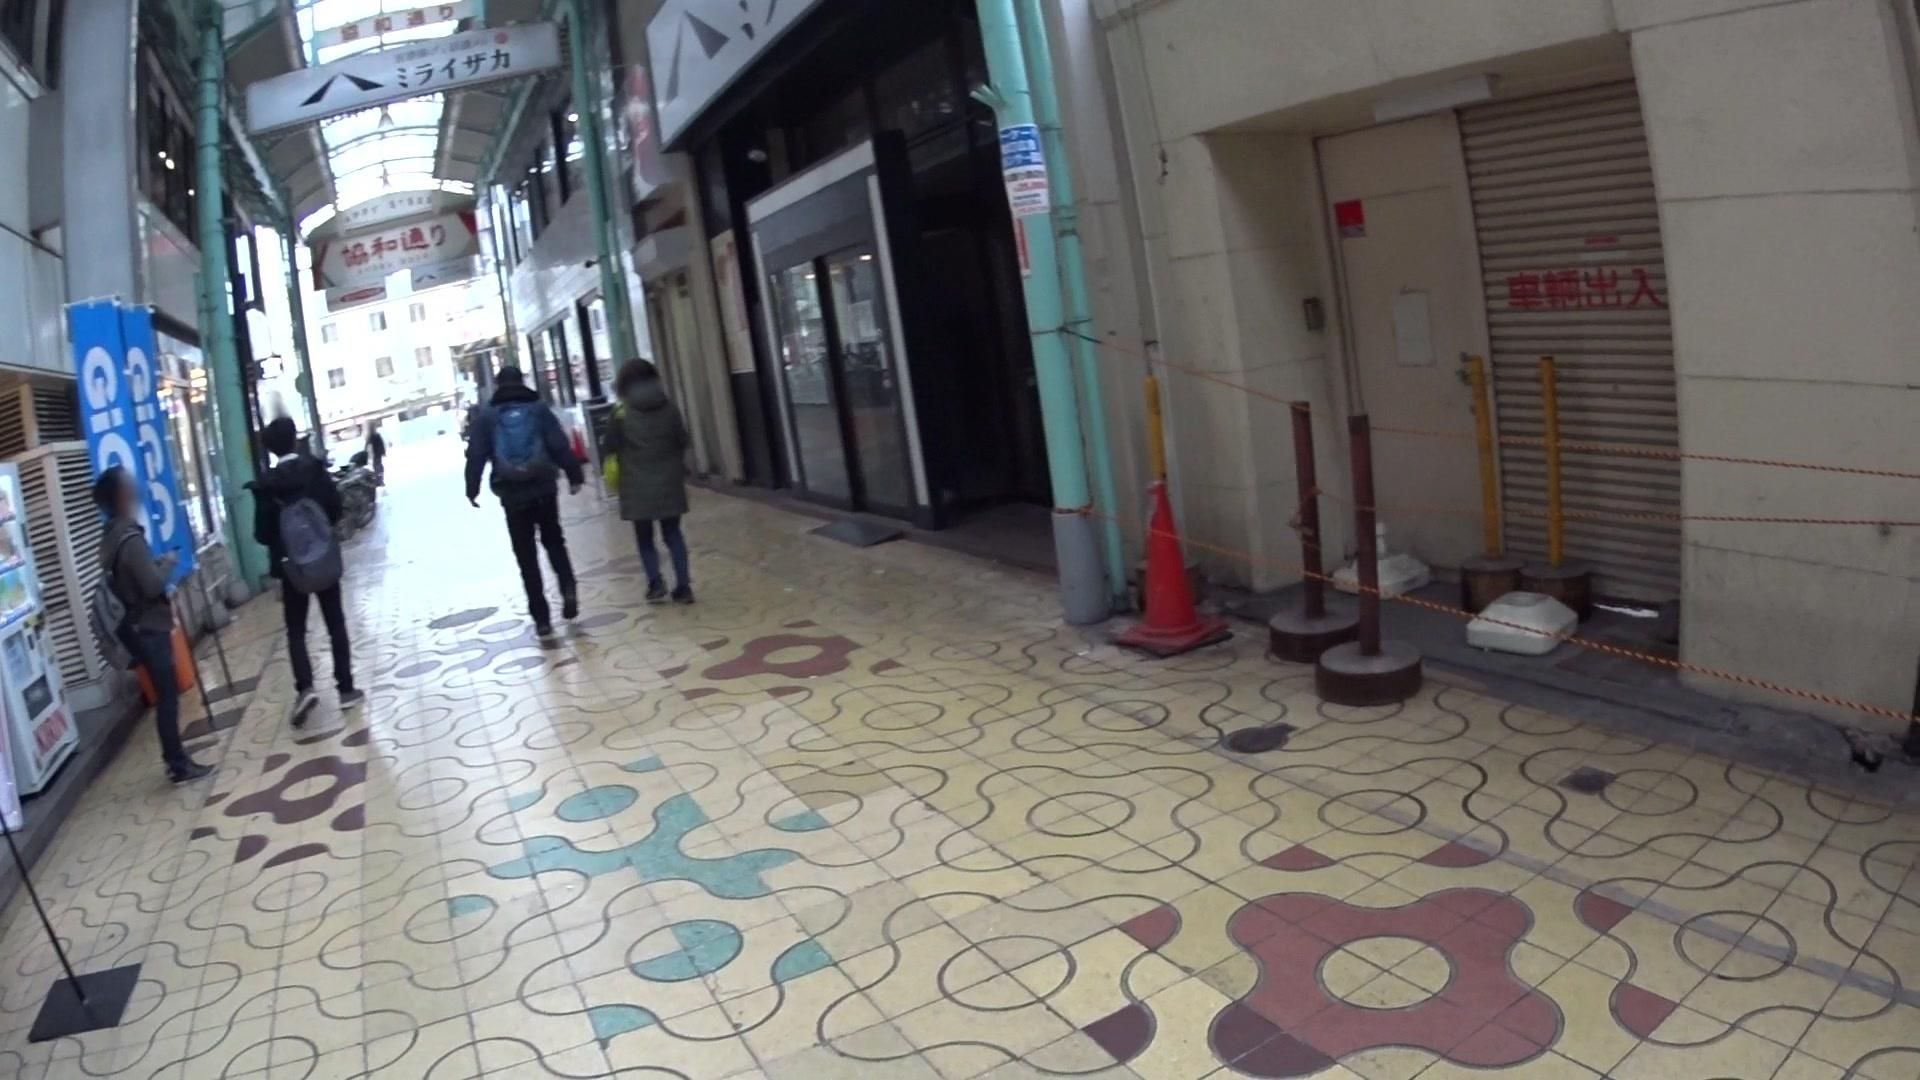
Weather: clear
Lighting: day
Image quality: good
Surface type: walking surface
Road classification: tertiary
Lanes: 1
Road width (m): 8
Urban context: urban centre
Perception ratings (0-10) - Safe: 3.94, Lively: 8.38, Beautiful: 0.51, Boring: 1.61, Depressing: 8.13, Wealthy: 1.54